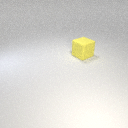
large yellow rubber cube